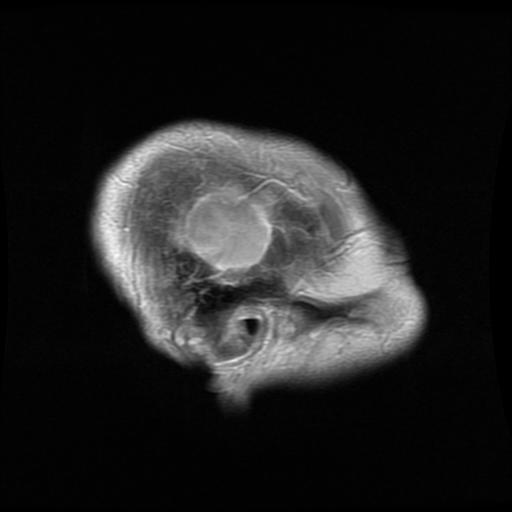
Label: meningioma